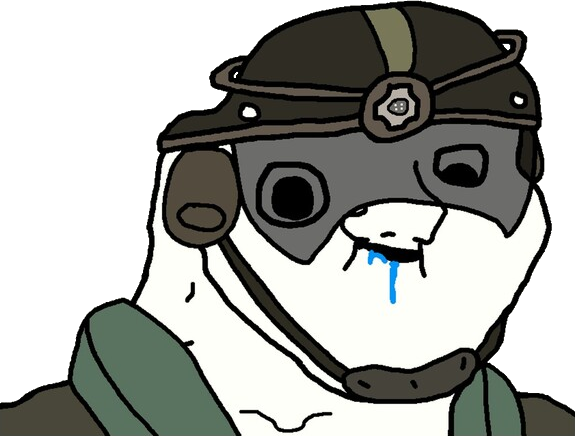
Label: 5_Brainlet